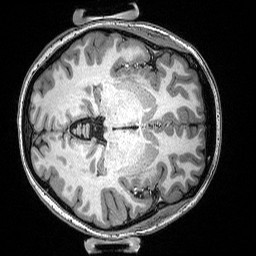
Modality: T1w
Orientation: axial